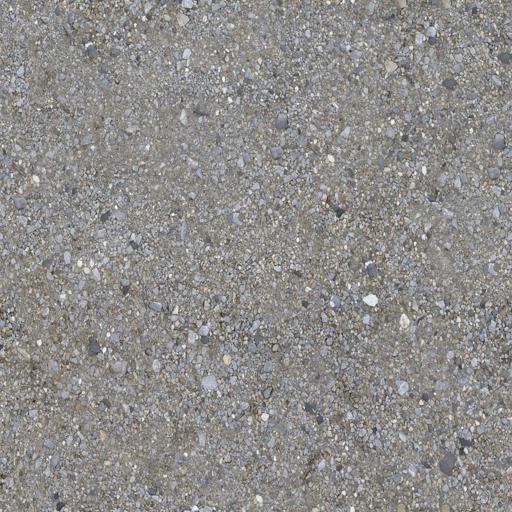
Tags: clean dirt dirty gravel small